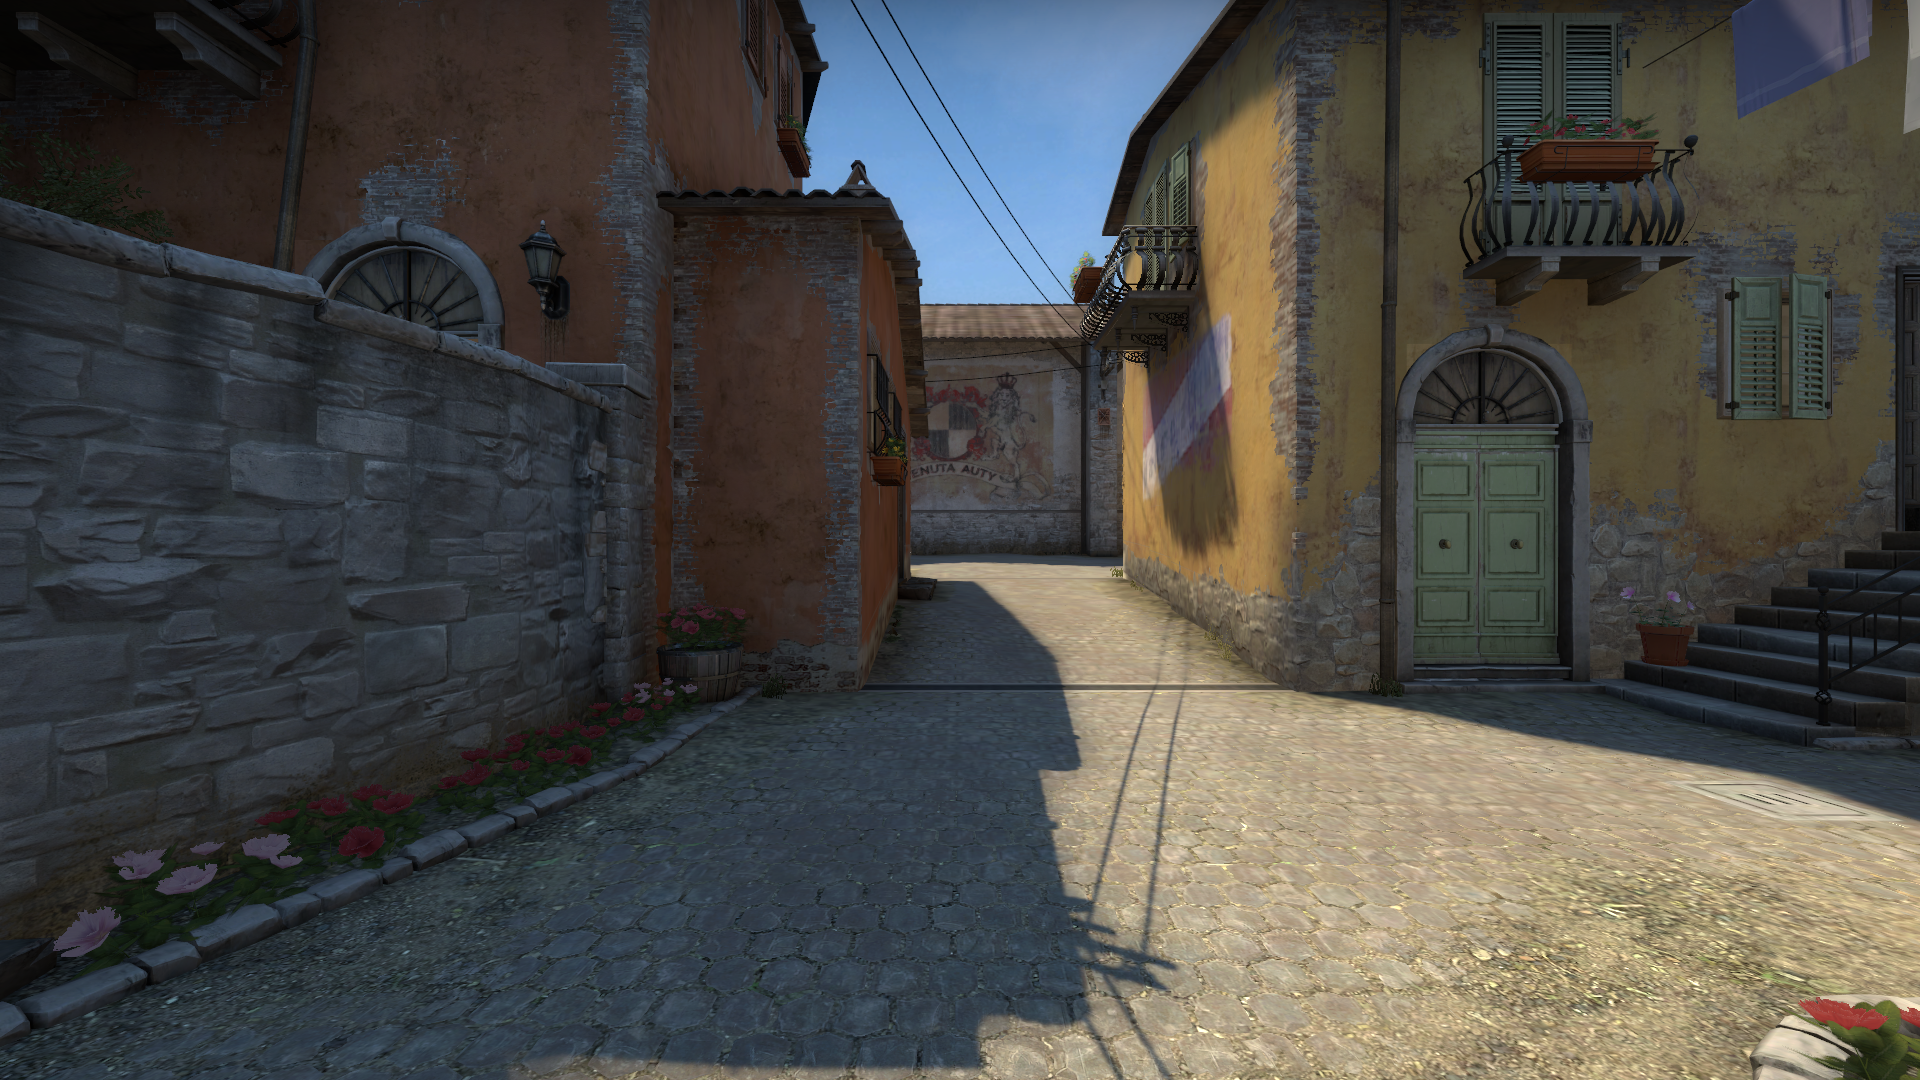
Map: de_inferno